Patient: sex M, age 73
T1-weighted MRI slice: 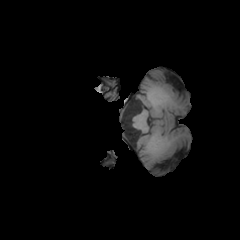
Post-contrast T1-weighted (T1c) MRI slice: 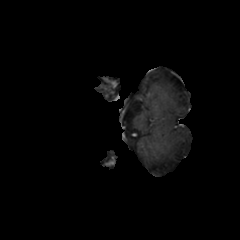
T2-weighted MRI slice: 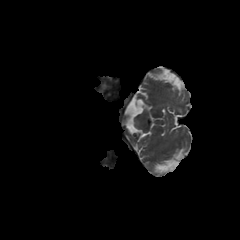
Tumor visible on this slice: no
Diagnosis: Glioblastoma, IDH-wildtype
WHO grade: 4